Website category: sports
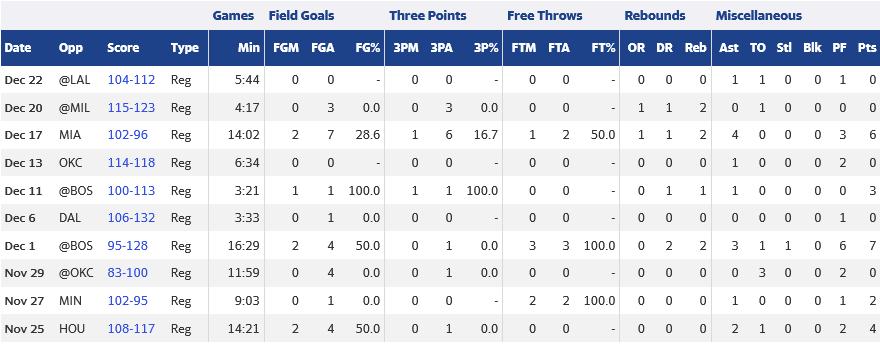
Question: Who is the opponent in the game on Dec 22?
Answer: LAL

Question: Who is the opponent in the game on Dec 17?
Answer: MIA

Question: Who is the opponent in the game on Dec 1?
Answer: BOS

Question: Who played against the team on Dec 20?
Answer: MIL

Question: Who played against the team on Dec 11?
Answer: BOS

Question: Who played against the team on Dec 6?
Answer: DAL

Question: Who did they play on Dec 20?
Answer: MIL

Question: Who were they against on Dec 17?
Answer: MIA

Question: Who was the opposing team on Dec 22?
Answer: LAL

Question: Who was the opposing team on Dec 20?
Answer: MIL

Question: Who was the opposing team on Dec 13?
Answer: OKC

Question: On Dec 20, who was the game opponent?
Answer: MIL

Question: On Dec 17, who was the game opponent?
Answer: MIA

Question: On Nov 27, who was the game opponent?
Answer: MIN

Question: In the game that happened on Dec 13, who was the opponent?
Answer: OKC

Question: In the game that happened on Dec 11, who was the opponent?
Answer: BOS

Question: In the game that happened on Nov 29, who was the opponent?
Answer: OKC

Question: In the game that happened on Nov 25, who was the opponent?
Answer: HOU

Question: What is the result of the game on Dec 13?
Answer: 114-118

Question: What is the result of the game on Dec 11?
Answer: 100-113

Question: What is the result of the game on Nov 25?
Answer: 108-117

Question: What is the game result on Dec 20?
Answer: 115-123

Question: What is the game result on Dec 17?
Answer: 102-96

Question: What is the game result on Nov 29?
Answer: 83-100

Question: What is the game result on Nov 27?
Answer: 102-95

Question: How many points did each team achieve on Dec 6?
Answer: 106-132

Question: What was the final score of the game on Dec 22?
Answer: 104-112

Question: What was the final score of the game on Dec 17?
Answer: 102-96

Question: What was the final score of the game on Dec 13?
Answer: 114-118

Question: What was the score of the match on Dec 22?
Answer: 104-112

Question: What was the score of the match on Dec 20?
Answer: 115-123

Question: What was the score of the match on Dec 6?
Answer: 106-132

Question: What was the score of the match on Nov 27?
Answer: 102-95

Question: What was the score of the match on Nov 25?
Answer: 108-117

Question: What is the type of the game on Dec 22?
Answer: Reg

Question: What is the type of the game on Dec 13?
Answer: Reg

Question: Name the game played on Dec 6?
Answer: Reg

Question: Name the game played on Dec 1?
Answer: Reg

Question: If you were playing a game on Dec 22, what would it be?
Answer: Reg

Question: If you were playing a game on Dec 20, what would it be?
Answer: Reg

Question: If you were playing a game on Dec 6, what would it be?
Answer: Reg

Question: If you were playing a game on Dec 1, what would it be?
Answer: Reg

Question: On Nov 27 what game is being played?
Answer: Reg

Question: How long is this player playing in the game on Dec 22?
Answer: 5:44

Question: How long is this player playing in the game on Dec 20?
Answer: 4:17

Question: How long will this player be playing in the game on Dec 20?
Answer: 4:17

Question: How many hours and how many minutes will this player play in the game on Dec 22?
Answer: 5:44

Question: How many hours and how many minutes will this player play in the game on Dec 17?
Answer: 14:02

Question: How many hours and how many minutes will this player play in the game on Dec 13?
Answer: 6:34

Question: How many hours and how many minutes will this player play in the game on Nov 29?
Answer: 11:59

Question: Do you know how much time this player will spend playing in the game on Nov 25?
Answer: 14:21

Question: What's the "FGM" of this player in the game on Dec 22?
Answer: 0

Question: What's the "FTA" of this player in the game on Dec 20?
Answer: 0

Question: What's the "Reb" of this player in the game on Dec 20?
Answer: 2

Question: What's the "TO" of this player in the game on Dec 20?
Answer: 1

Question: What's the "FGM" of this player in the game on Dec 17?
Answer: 2

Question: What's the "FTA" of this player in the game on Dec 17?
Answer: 2

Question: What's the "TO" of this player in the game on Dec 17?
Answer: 0

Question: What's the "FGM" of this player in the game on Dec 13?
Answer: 0

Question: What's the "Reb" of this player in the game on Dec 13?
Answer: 0

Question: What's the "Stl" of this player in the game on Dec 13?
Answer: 0

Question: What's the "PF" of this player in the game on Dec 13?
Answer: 2

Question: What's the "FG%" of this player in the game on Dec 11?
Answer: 100.0

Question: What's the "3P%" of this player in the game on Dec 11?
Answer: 100.0